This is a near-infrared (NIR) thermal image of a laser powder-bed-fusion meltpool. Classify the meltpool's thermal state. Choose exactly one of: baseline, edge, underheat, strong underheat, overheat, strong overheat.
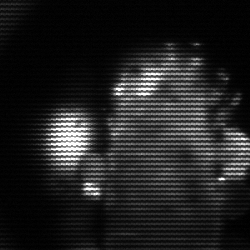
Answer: strong underheat